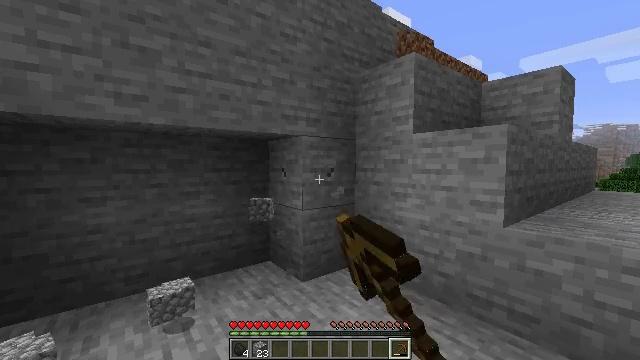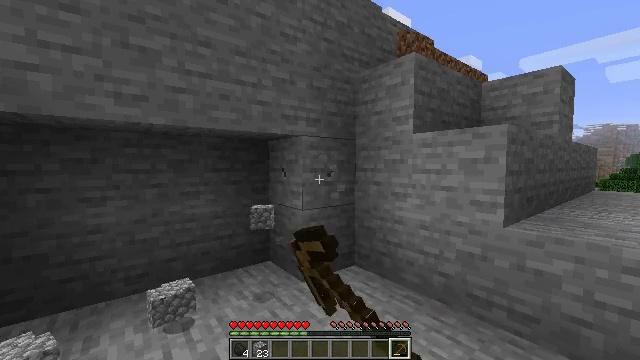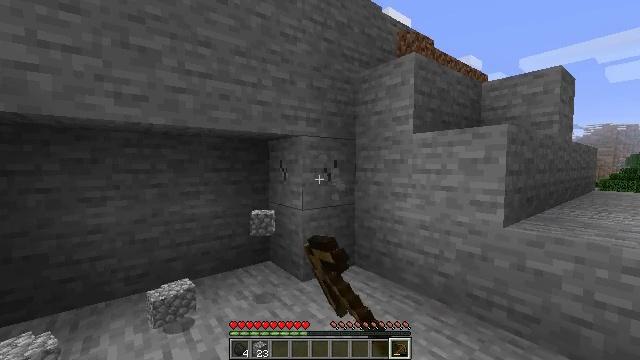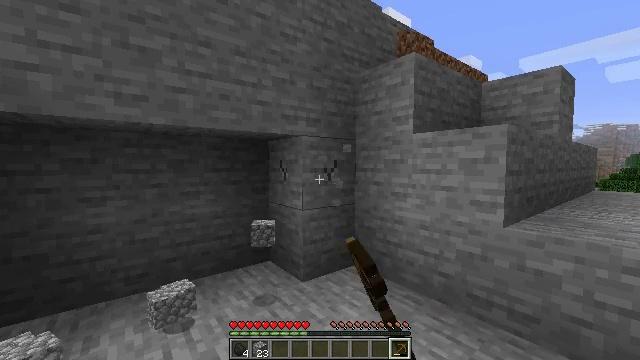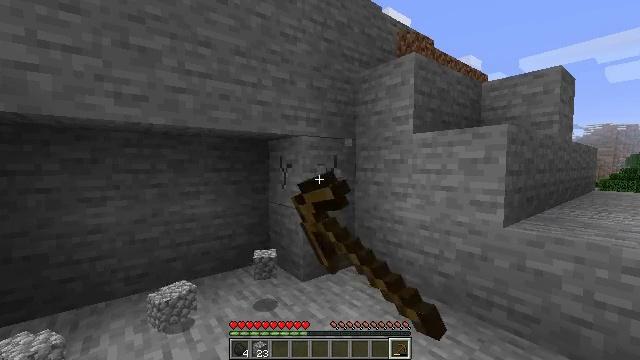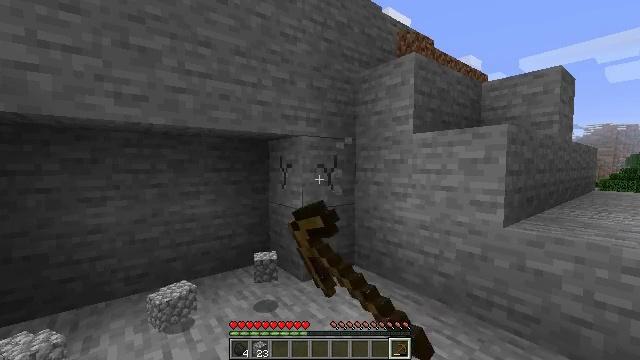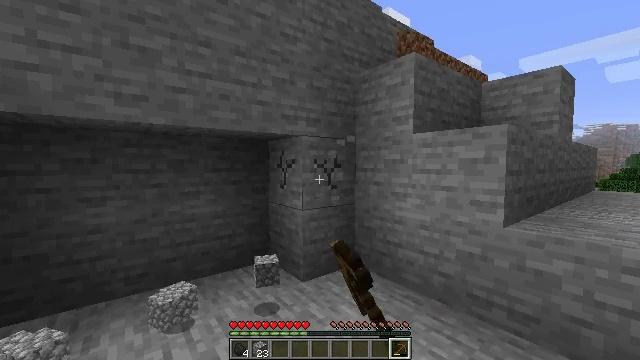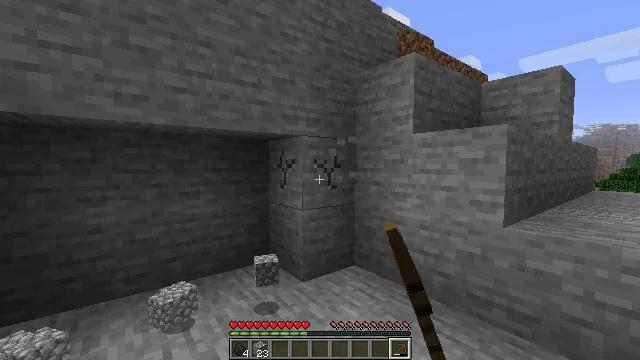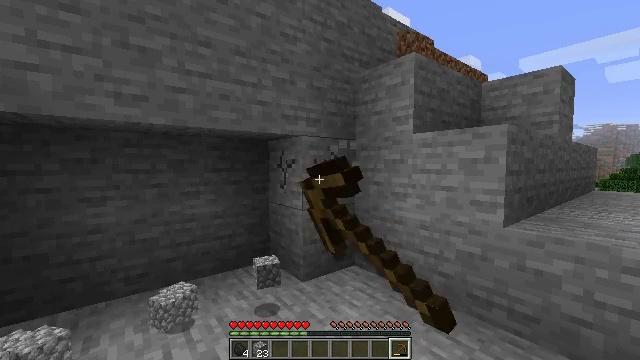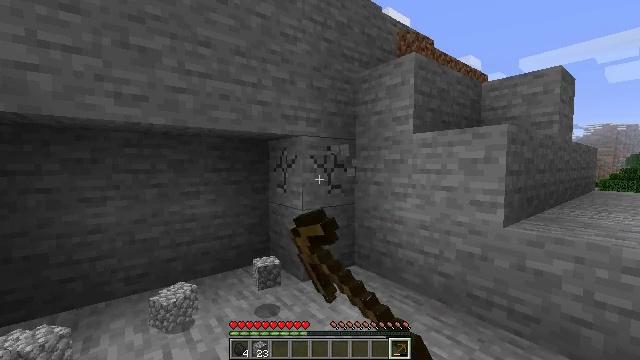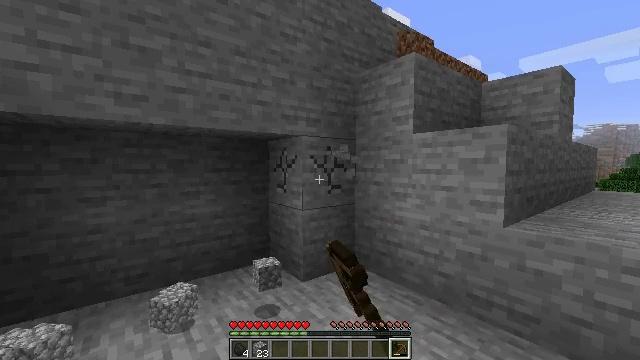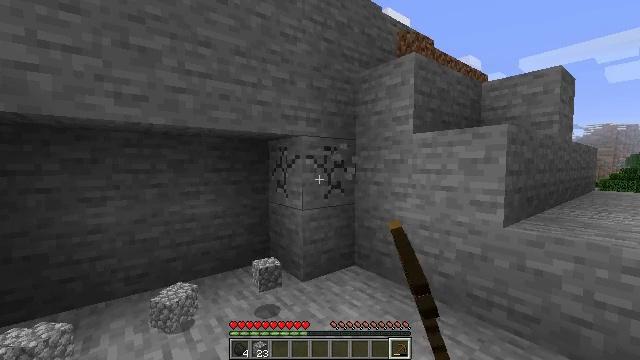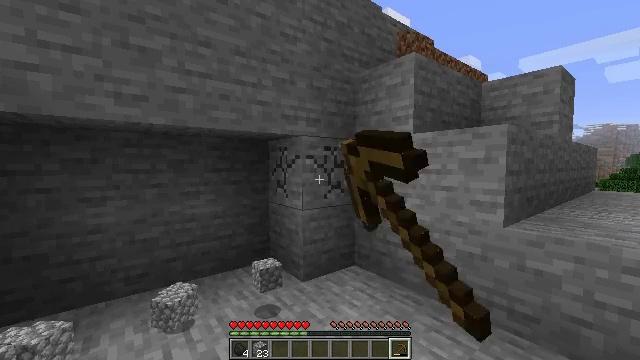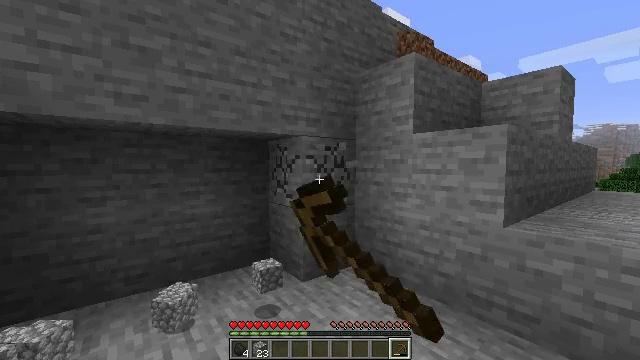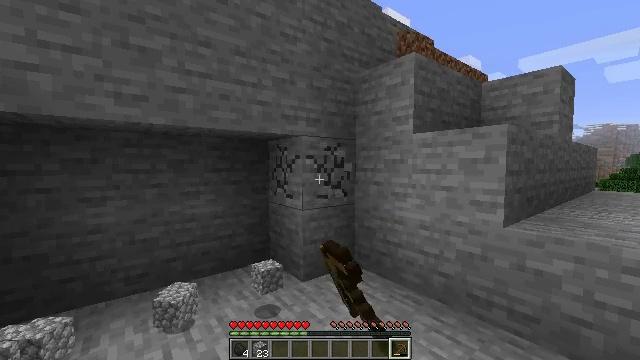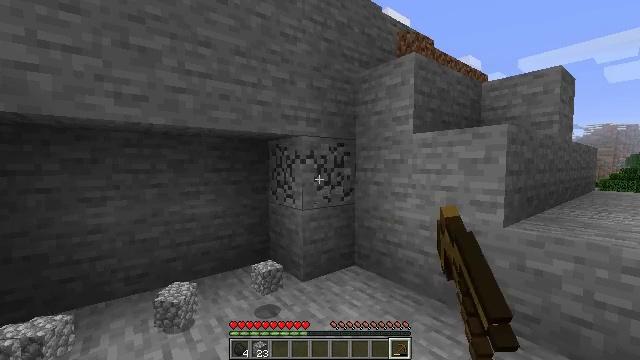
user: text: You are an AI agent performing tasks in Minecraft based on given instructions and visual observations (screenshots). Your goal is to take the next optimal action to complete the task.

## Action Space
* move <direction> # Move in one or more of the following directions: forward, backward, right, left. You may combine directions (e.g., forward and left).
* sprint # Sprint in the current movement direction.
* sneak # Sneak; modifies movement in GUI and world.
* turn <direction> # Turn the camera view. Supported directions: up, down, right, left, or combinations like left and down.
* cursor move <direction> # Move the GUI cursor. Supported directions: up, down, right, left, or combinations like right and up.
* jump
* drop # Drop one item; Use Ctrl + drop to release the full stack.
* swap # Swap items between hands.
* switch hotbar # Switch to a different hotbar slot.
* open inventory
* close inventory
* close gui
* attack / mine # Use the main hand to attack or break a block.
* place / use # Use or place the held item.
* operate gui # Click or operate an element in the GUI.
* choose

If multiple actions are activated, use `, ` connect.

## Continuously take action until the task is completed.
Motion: motion action
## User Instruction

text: Collect stone from the mine.
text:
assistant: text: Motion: attack / mine
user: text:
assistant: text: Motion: attack / mine
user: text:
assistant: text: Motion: attack / mine
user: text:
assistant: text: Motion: attack / mine
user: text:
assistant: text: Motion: attack / mine
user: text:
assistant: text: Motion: attack / mine
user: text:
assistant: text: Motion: attack / mine
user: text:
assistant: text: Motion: attack / mine
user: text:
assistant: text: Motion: attack / mine
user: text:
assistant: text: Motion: attack / mine
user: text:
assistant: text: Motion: attack / mine
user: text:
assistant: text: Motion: attack / mine
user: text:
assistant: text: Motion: attack / mine
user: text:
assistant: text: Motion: attack / mine
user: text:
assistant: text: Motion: attack / mine
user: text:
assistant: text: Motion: attack / mine
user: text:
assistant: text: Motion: attack / mine
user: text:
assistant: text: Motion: attack / mine
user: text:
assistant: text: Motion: attack / mine
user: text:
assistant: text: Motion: attack / mine
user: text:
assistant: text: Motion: attack / mine
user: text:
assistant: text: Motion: attack / mine
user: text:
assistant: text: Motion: attack / mine
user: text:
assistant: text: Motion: attack / mine
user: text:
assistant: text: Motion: attack / mine
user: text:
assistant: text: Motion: attack / mine
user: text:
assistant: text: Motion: attack / mine
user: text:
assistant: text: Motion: turn down, attack / mine
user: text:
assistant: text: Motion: turn down, attack / mine
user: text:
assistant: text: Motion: attack / mine